Question: I'm having a particular issue that I've been stuck on for about a day, and would really appreciate any sort of direction.
Here is my current JFiddle: <URL>
The functionality I need is pretty straight forward:
Pretty much, there are two options for each side. On the left: "Like Post" or "Already Liked."
On the right: "No Good" or "Already Disliked."
I need it so when "like Post" is clicked, I need it to be toggled to "Already Liked." When Already Liked is toggled on, I also need "No Good" to be the right option, and when "No Good" is clicked, I need it to be toggled to "Already Disliked," at the same time toggling "Already Liked" back to "Like Post" on the left side and vise versa.
In the current Jfiddle I have my current set up, I'm open to any suggestions. The Html needs to pretty much remain the same as far as the id's go, since they are important to a few various functions.
here are the classes:
'''
"Like Post" = fa fa-thumbs-up like_btn
"Dislike Post" = fa fa-thumbs-down dislike_btn
"Already Liked" = fa fa-check like_btn
"Already Disliked" = fa fa-check fa-check-dislike dislike_btn"
'''
Also, here's a visual of the app:

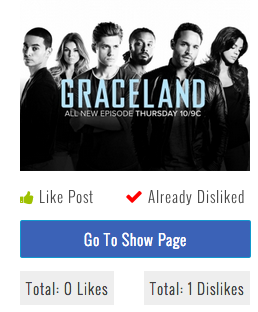
Answer: I've added the following to your JavaScript:
'''
$('.updates-like').click(function () {
$(this).find("i").removeClass("fa-thumbs-up").addClass("fa-check").parent().find("span").text("Already liked");
$(".updates-dislike i").removeClass("fa-check").addClass("fa-thumbs-down").parent().find("span").text("No Good");
});
$('.updates-dislike').click(function () {
$(this).find("i").removeClass("fa-thumbs-down").addClass("fa-check").parent().find("span").text("Already disliked");
$(".updates-like i").removeClass("fa-check").addClass("fa-thumbs-up").parent().find("span").text("Like Post");
});
'''
<URL>